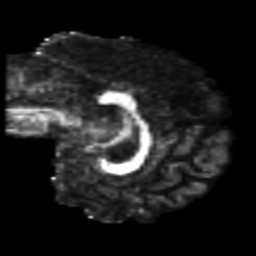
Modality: FA
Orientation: sagittal
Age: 21
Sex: male
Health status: healthy
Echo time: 0.074 s